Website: walmart
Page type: account-selection
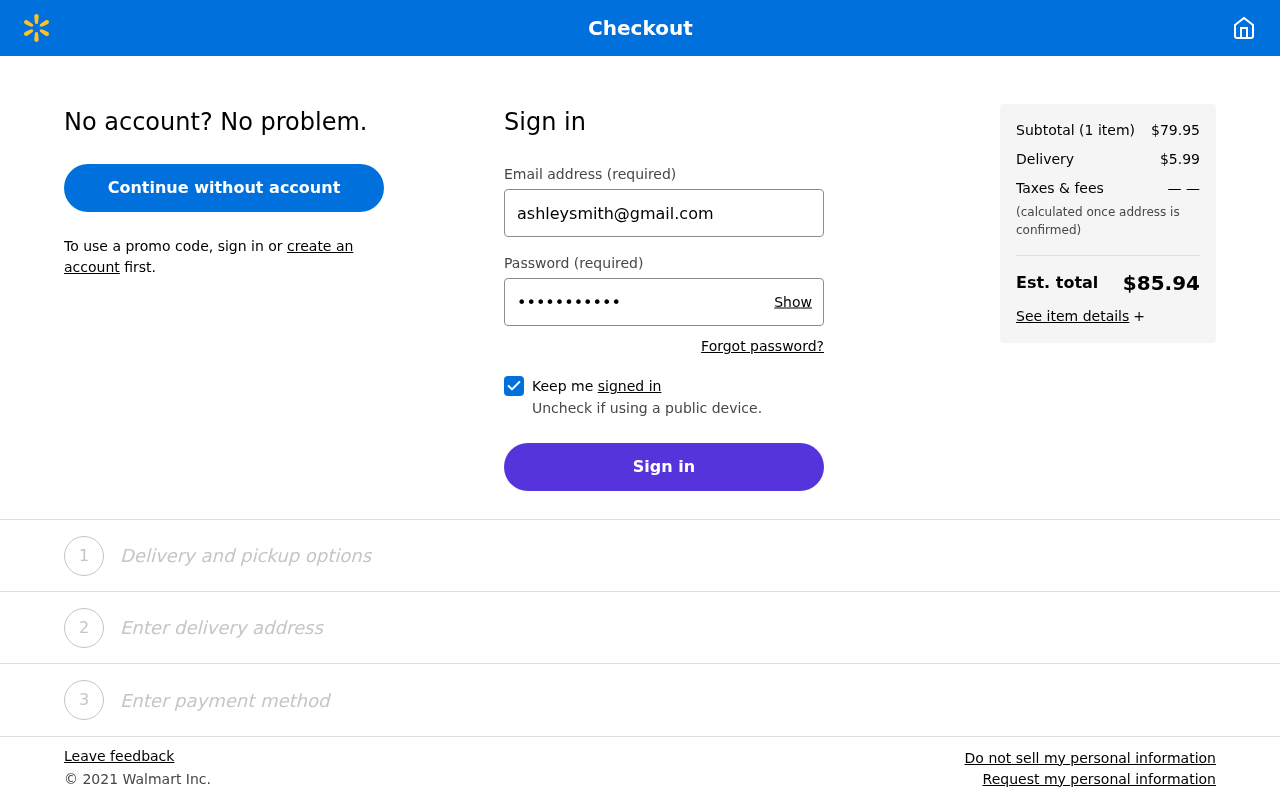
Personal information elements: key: PII_EMAIL
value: ashleysmith@gmail.com
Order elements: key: ORDER_NUM_ITEMS
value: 1
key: ORDER_SUBTOTAL
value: $79.95
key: ORDER_SHIPPING_COST
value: $5.99
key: ORDER_TOTAL
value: $85.94